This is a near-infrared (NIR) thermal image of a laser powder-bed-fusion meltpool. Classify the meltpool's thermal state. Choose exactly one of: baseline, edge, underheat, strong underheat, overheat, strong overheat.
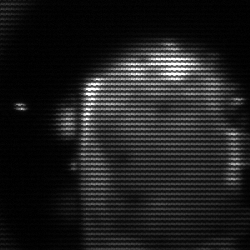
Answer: baseline